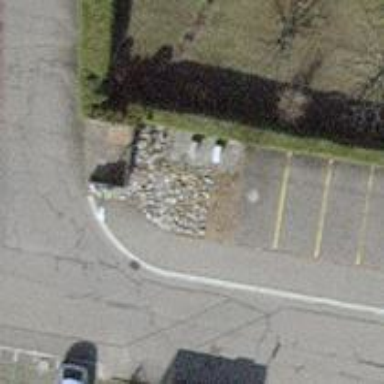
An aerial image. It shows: Street cabinet.